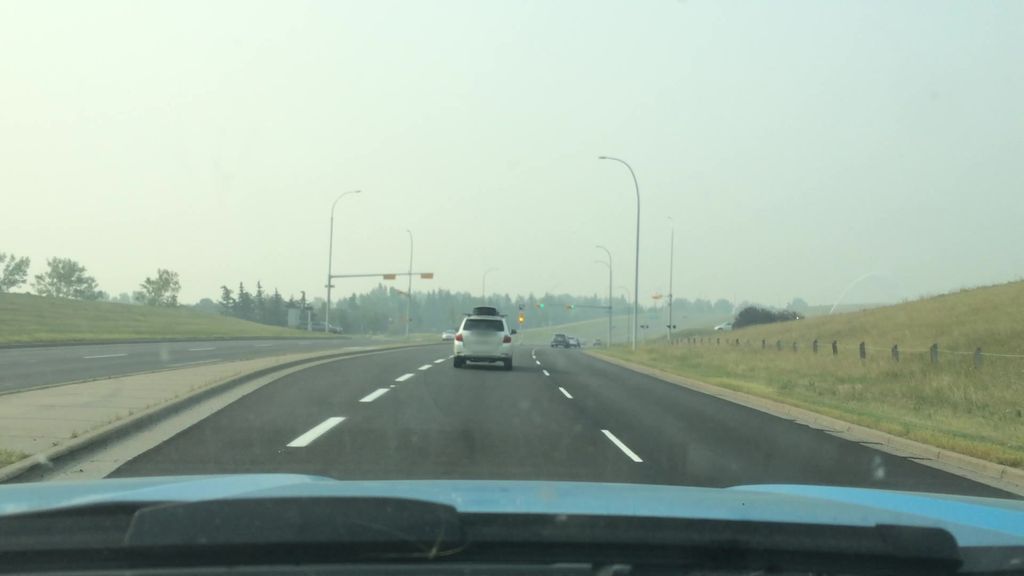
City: calgary